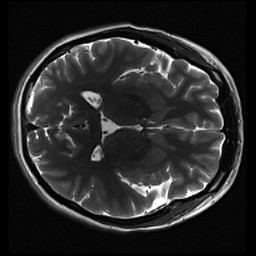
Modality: inplaneT2
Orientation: axial